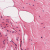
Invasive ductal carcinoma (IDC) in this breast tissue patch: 0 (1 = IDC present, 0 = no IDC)